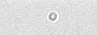
Label: camera_spot